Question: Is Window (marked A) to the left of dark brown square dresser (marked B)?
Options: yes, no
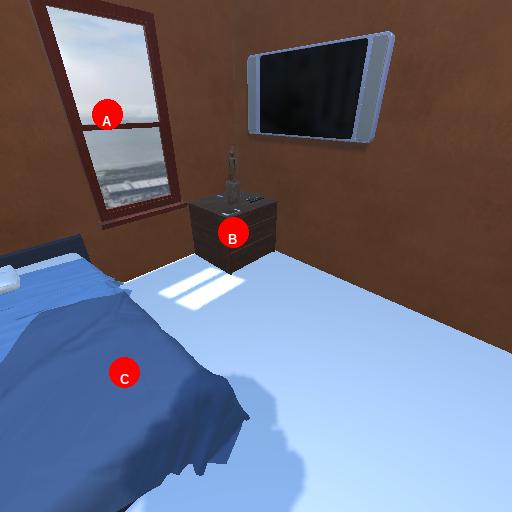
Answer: yes